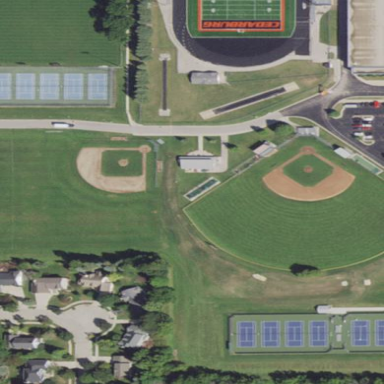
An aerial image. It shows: Baseball pitch for leisure land.